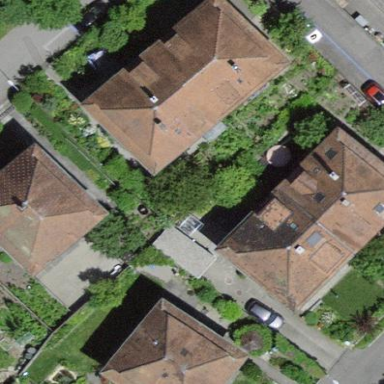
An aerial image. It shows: Building with hipped roof made of roof tiles.